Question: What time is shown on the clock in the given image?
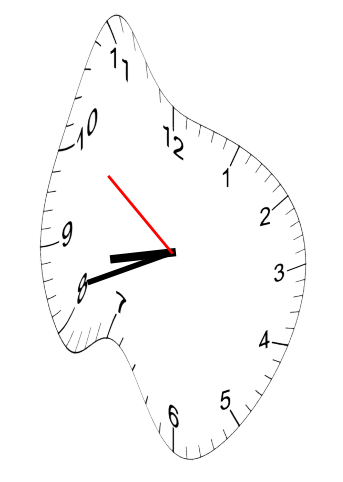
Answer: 08:41:51